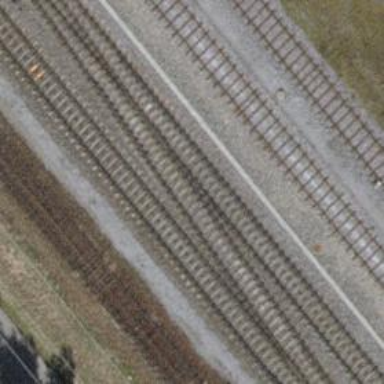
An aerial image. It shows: Single-track railway siding with electrified contact lines.